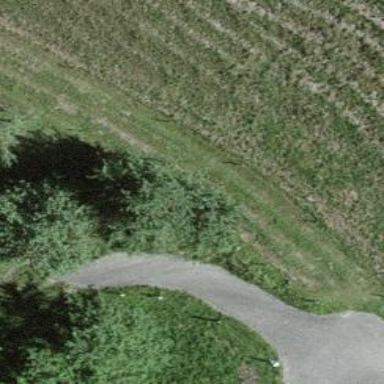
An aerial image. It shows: Unpaved track with tracktype grade4.